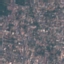
Label: Residential